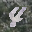
Label: 4